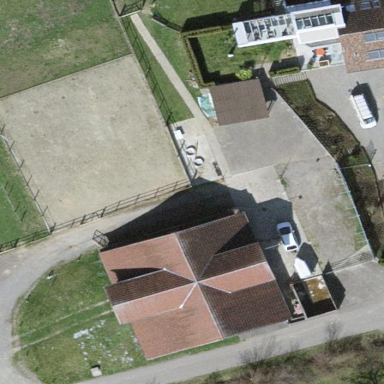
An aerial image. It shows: Farmyard area.